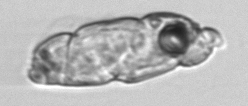
Label: Warnowia